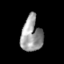
Tissue: prostate
Cell type: Epithelial cells
Senescence score: 0.1409
Nuclear area (px): 709
Mean DAPI intensity: 154.924